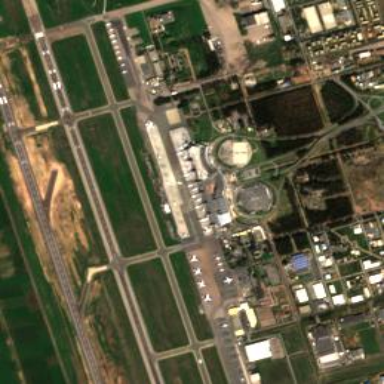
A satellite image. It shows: Apron at the airport.